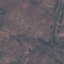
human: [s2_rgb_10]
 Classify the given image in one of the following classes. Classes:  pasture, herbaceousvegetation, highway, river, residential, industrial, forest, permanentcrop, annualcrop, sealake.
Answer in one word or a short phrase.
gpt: HerbaceousVegetation